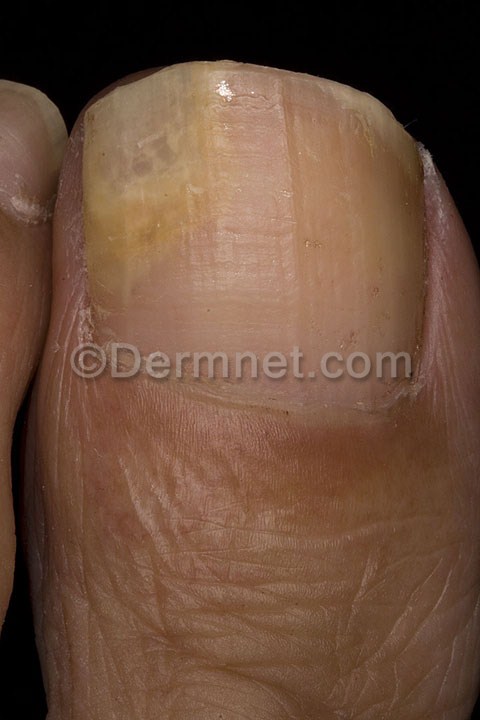
Disease: Nail Fungus and other Nail Disease